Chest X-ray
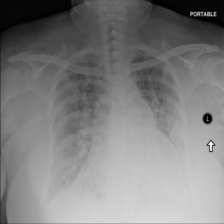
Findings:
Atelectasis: negative
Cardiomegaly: negative
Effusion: negative
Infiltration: positive
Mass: negative
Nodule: negative
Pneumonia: negative
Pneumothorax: negative
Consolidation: negative
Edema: negative
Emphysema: negative
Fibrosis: negative
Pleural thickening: negative
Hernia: negative